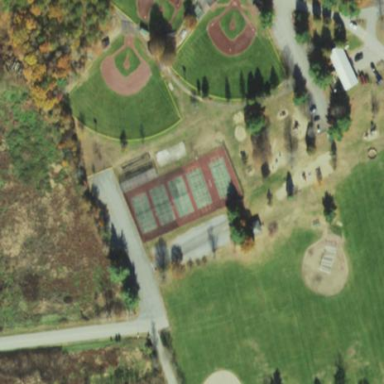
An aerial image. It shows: Tennis court on pitch designated for leisure land.